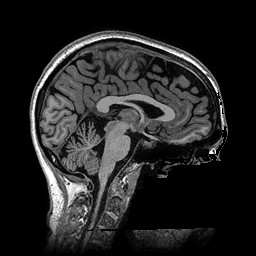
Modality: T1w
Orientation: sagittal
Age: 51
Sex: female